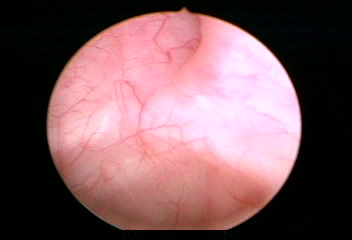
Modality: WLC
Class: Normal mucosa
Bladder cancer association: No